Aerial crown-view tile of a tropical tree (Barro Colorado Island, Panama), acquired 20240716:
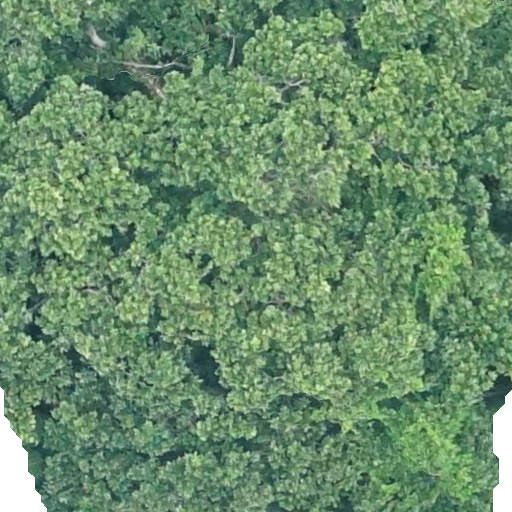
Species: Anacardium excelsum
GBIF accepted scientific name: Anacardium excelsum
Crown area: 655.731 m²